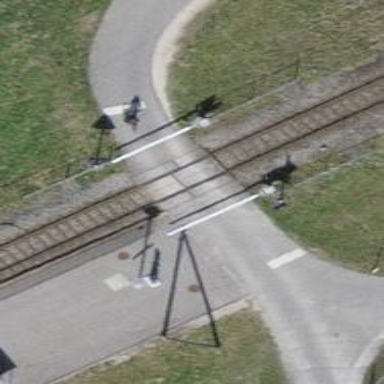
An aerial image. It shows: Railway level crossing.